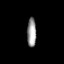
Tissue: prostate
Cell type: T cells
Senescence score: 0.3132
Nuclear area (px): 262
Mean DAPI intensity: 152.21